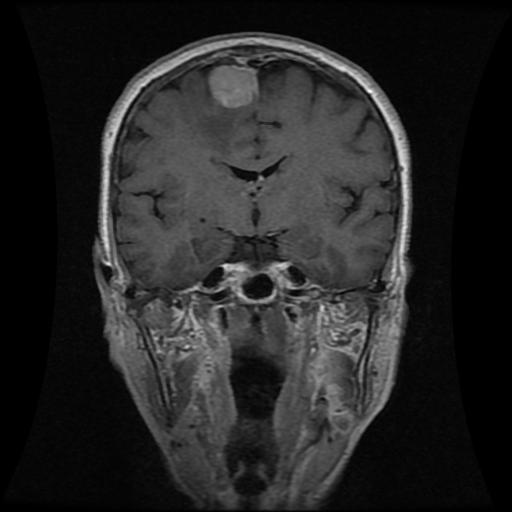
Label: meningioma